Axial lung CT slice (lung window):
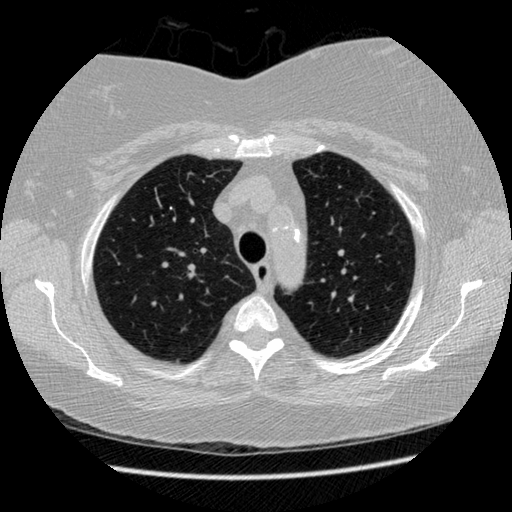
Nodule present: no